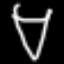
Label: diamond